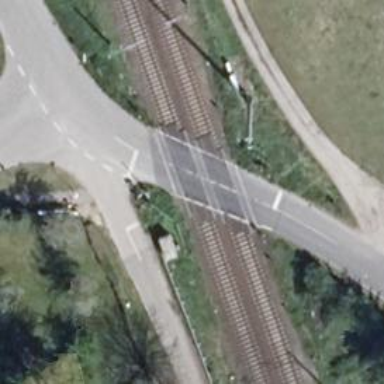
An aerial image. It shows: Level railway crossing with lights and barriers.